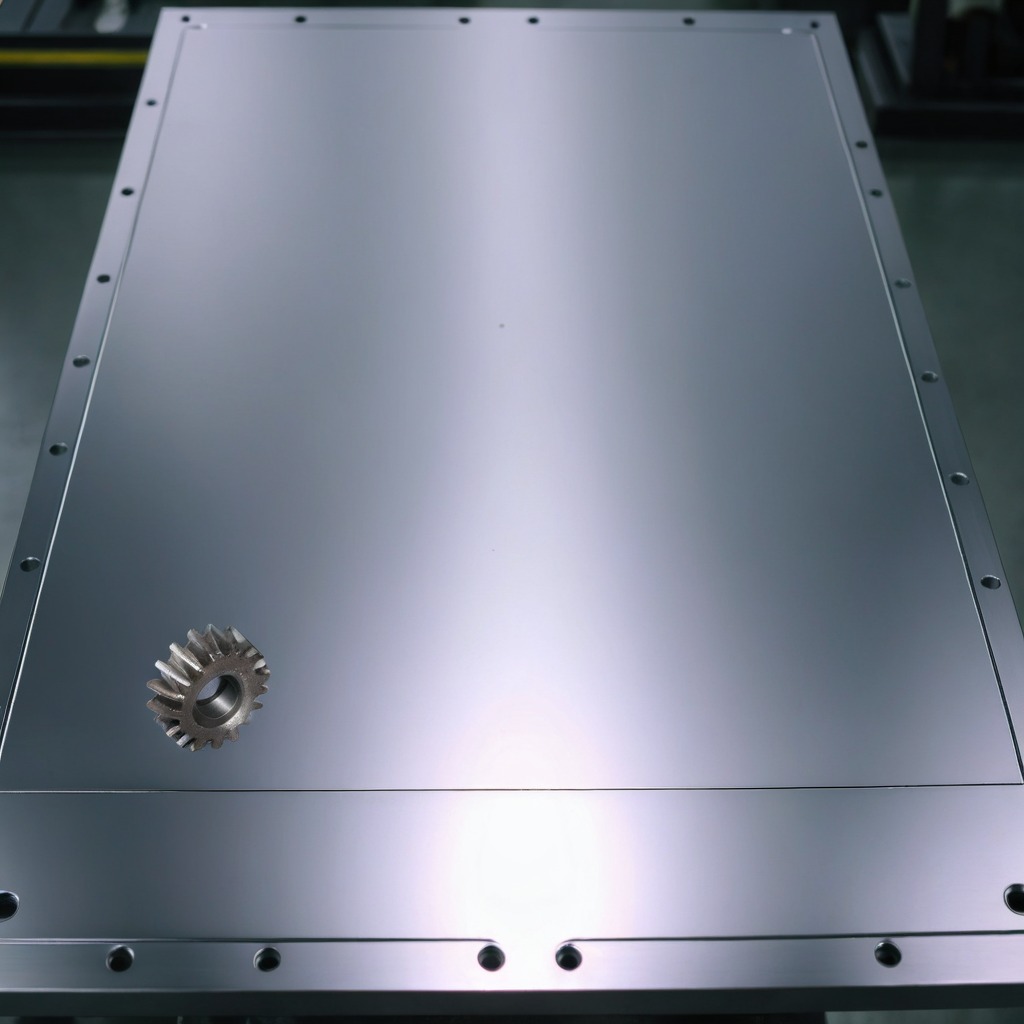
A steel gear with teeth is lying on the metal table in a machine shop under fluorescent lights.